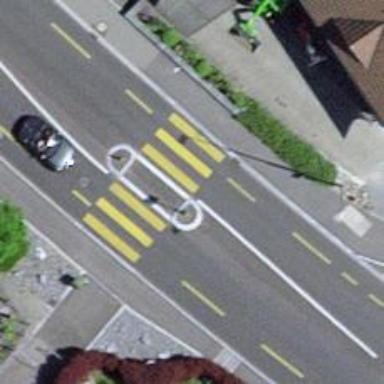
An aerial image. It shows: Secondary road with dedicated lane for cyclists.